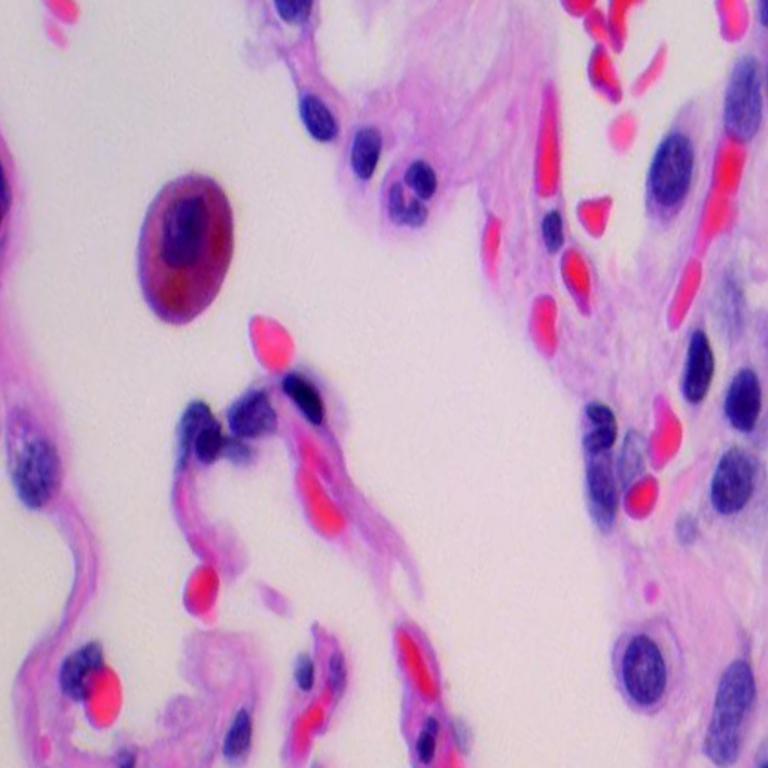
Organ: lung
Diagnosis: benign